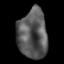
Tissue: lung
Cell type: Others
Senescence score: 0.2436
Nuclear area (px): 1429
Mean DAPI intensity: 88.798